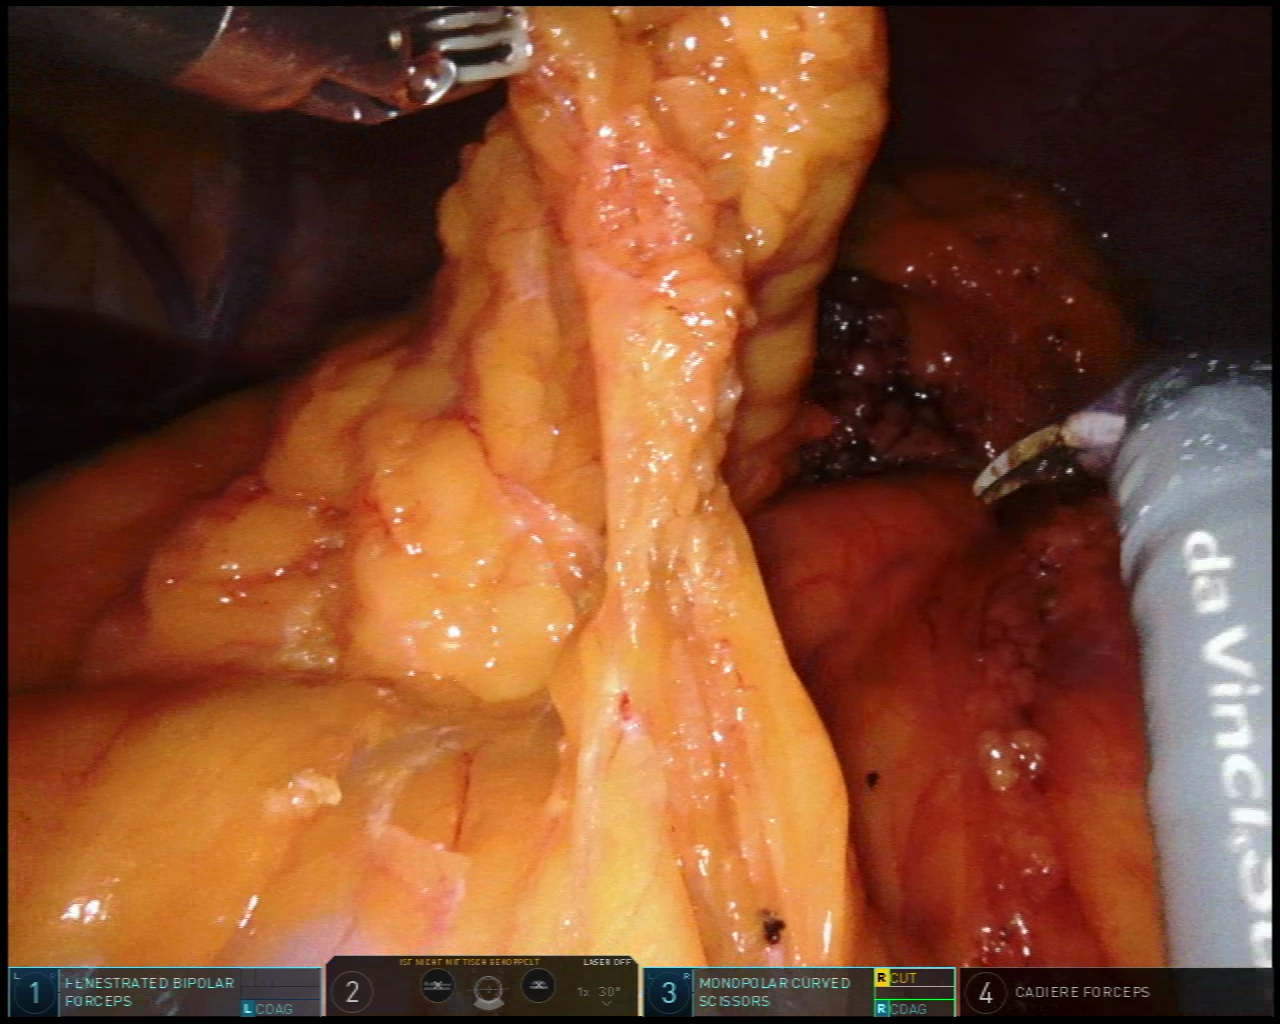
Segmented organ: liver
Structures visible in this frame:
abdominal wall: yes
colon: yes
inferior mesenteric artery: no
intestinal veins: no
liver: yes
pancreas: no
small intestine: no
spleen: no
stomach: no
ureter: no
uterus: no
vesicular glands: no